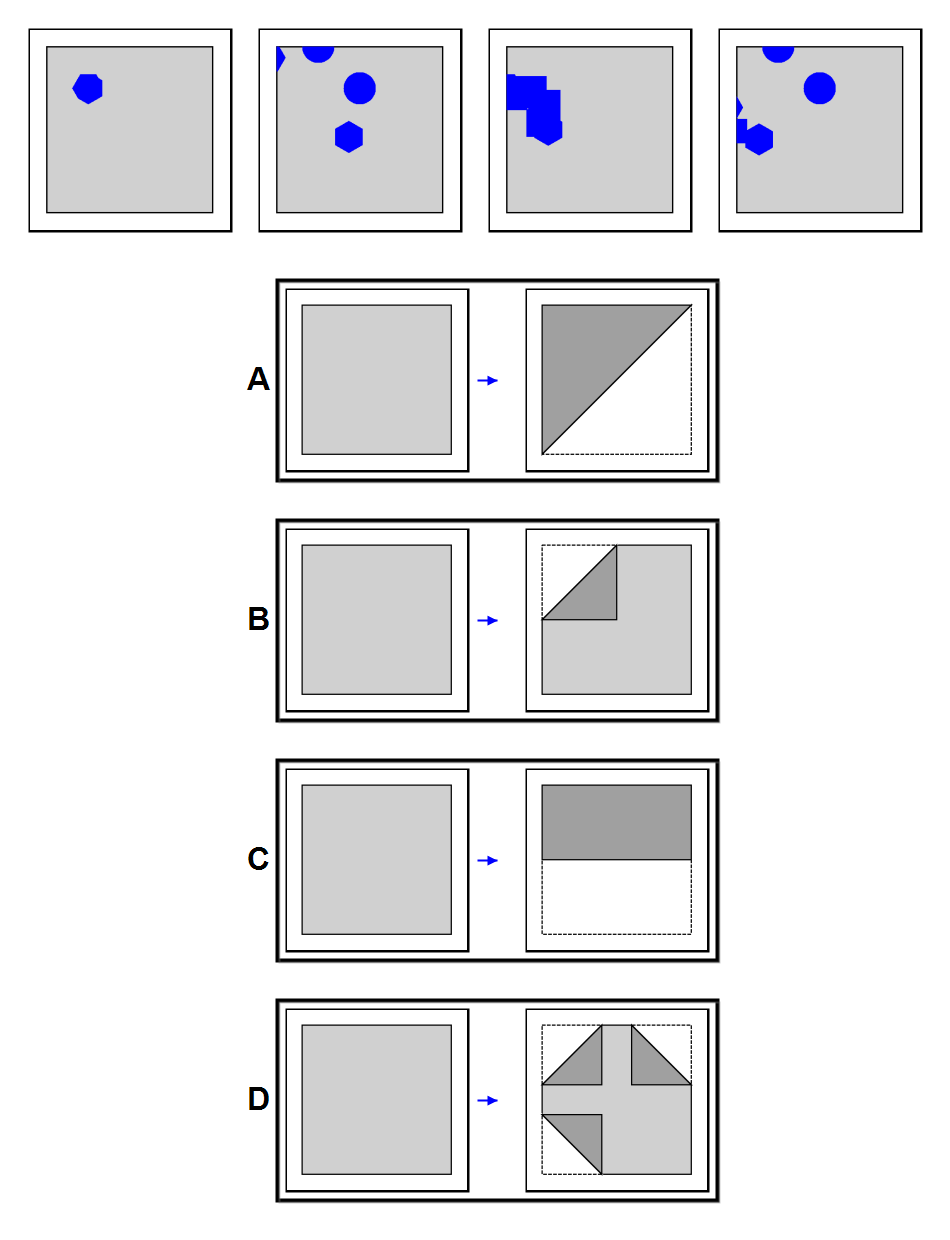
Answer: B